Question: If I do Project -> Clean and then Build, everything is fine, but if I try to run this Android-project, a dialog comes up: "Your project contains errors. Fix them before running application", and there's a red cross on the project name.
There's no cross on any item in the project tree, and nothing in Console view or LogCat view. So, where's the error?
The only difference for this project and an earlier working version was that I removed a link to an external .jar file, created folder "lib" and put the .jar in there, and added that .jar to the build path. The .jar is the exact same as the external referenced.

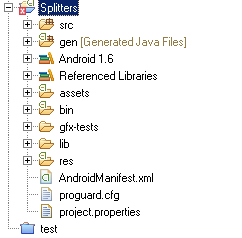
Answer: You may need to Refresh your project in order to see the errors. Also, bring up the Problems tab for more specific information (Window > Show View > Other > General > Problems).